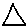
Label: triangle